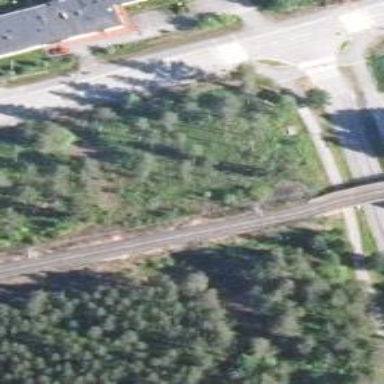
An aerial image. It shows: Railway track with continuous electrified contact line.